Question: I'm trying to using
: <URL>
So I want to modify that slider with three colors. Left, Middle, Right likewise. I have attached this image for get idea what I want to need.

So i need your help to customize this slider.
Thanks.
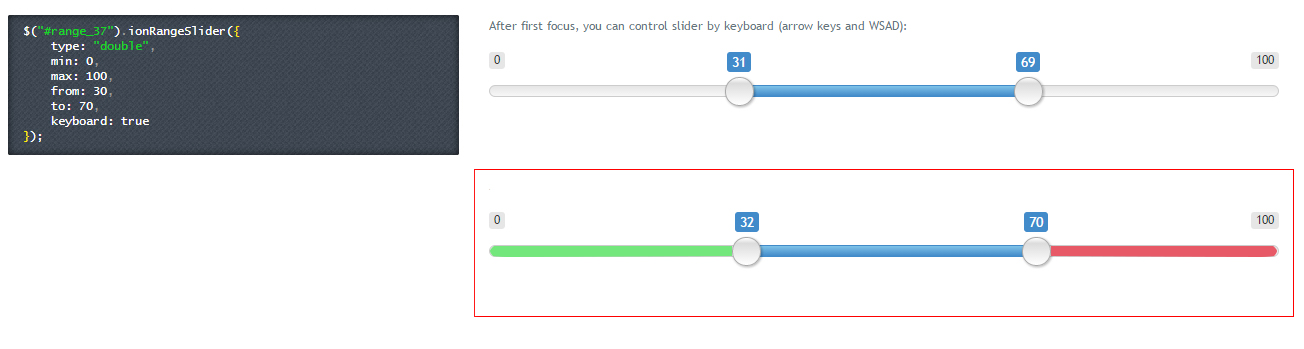
Answer: I did the similar thing. Here is the related css and javascript code segments to achieve it.
Let say I want left side green, mid yellow and right side red, then
CSS
'''
.irs-line-left {
background: #66b032;
width: 60%;
}
.irs-line-mid {
background: #FFBF00;
}
.irs-line-mid:before {
content: '';
background-color: #FF0000;
position: absolute;
left: 54%;
top: 0;
right: 0;
bottom: 0;
}
.budget-page .irs-line-right {
background: #FF0000;
width: 40%;
}
.budget-page .irs-line-mid {
width: 0 !important;
}
.irs-bar {
background: #FFBF00;
}
'''
Now here is the trick. When you change the two points we need to change the left and right side width to change the color width dynamically.
Javascript section.
'''
var iri_line_left = $(".irs-line-left");
var iri_line_right = $(".irs-line-right");
$("#color-slider").ionRangeSlider({
type: "double",
min: 0,
max: 100,
from: 60,
to: 80,
grid: true,
onChange: function (data) {
var leftWidth = Math.ceil(data.from_percent);
var rightWidth = 100 - leftWidth;
// set left side width
iri_line_left.css({ 'width': leftWidth + "%" });
// set right side width
iri_line_right.css({ 'width': rightWidth + "%" });
}
});
'''
Hope this will help you.